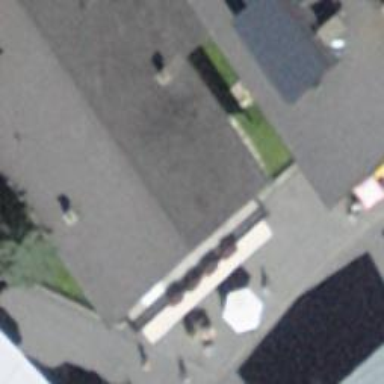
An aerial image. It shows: Convenience shop.